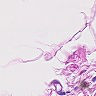
Metastatic tissue present: no